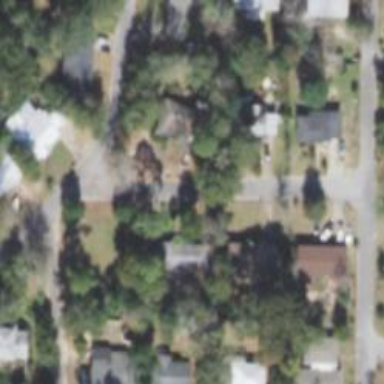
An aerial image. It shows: Single-family residential area.